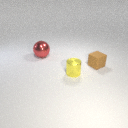
small yellow metal cylinder to the left of small brown rubber cube